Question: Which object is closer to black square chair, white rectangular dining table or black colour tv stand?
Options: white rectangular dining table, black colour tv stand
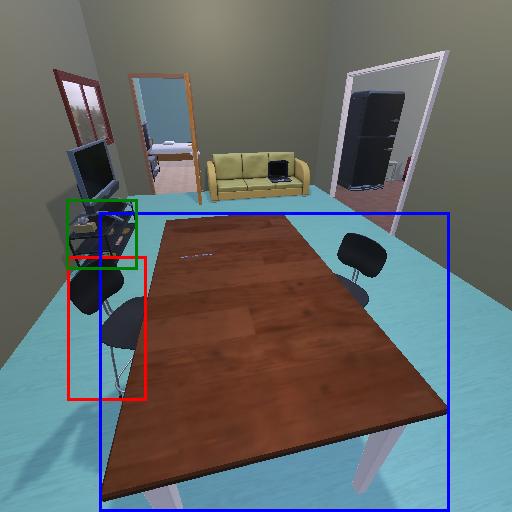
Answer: white rectangular dining table